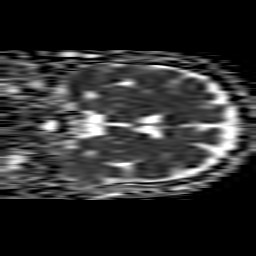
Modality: ADC
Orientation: coronal
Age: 37
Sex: male
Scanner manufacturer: philips
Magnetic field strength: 1.5 T
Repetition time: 4.972 s
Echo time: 0.07764 s